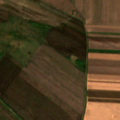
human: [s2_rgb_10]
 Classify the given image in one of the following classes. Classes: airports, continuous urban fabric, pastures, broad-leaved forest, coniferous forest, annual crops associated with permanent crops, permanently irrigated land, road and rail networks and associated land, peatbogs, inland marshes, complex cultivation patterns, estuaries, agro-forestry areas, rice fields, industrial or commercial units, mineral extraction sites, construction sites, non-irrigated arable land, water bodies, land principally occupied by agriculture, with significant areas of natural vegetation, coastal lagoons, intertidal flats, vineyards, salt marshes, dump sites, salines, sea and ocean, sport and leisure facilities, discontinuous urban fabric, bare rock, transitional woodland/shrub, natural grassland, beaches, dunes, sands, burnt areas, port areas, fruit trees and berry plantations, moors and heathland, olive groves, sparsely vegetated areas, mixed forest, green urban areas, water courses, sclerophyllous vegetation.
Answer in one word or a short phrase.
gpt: non-irrigated arable land, pastures